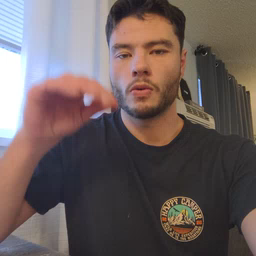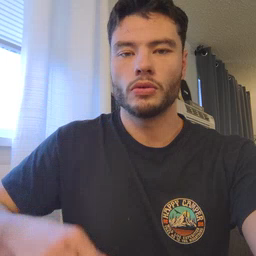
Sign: underwear